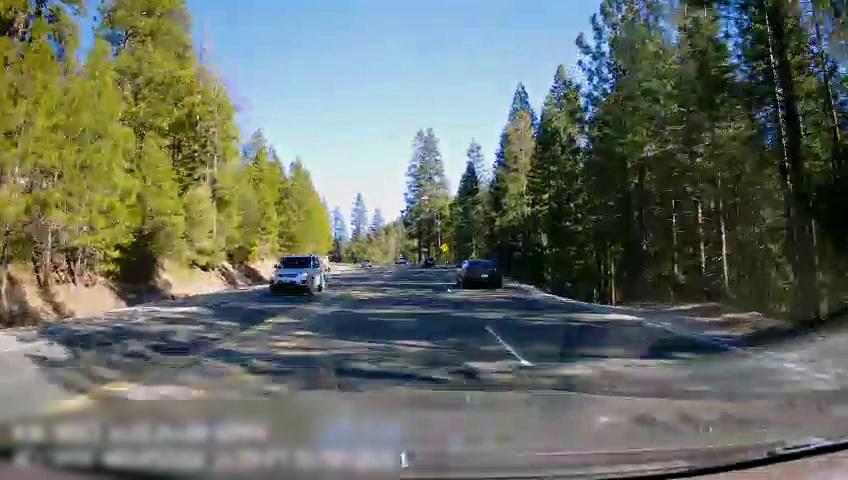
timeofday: Day
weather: Sunny
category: Drivable Space
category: Vehicles | Car
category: Vehicles | Car
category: Vehicles | SUV
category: Lanes | Opposite Lane
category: Lanes | Current Lane
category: Lanes | Current Lane
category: Lanes | Opposite Lane
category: Lanes | Current Lane
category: Traffic | Signs